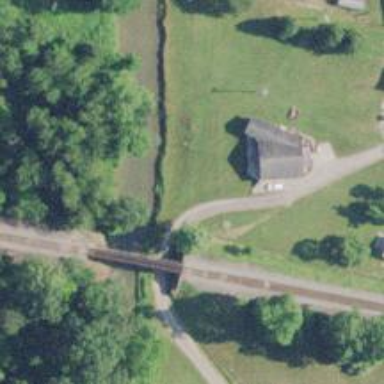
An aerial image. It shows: Covered driveway tunnel.